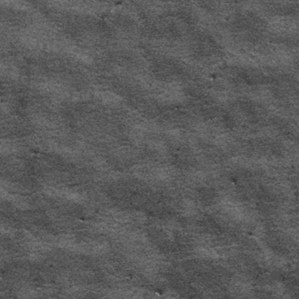
Label: frost